Field crop: maize
Growth stage: 2
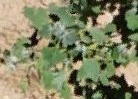
Species: chenopodium